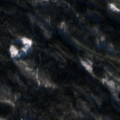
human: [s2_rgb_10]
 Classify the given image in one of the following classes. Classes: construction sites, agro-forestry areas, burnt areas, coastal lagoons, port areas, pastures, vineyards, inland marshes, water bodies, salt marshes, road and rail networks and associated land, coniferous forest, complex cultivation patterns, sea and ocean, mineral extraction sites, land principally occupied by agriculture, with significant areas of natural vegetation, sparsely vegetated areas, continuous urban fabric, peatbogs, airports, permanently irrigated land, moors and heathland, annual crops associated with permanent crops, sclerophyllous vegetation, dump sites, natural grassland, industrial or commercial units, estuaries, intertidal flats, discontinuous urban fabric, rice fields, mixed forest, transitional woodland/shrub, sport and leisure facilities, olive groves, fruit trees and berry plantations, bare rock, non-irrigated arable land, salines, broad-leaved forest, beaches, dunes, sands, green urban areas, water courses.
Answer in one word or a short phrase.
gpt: broad-leaved forest, mixed forest